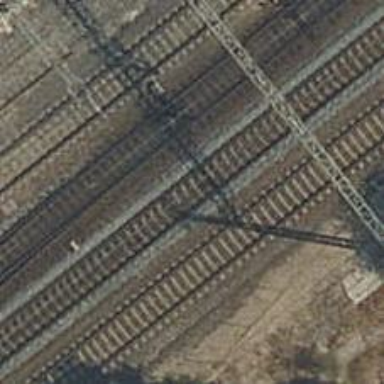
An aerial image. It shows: Railway bridge with electrified contact lines.